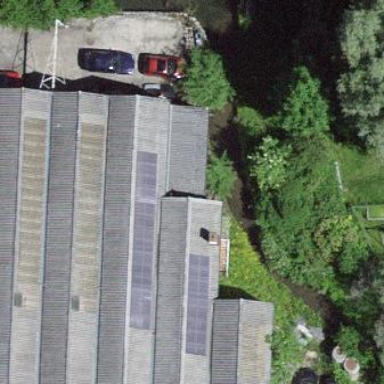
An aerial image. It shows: Warehouse building.